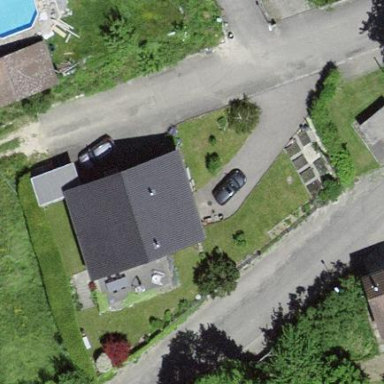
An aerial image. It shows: Residential building.